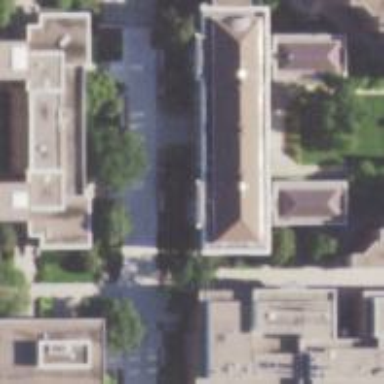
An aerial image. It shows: University building.